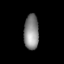
Tissue: lung
Cell type: Endothelial cells
Senescence score: 0.6009
Nuclear area (px): 509
Mean DAPI intensity: 136.562